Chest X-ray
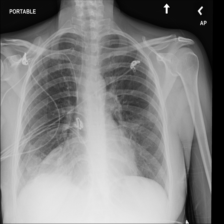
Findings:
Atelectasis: negative
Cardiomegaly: negative
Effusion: negative
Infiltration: negative
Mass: negative
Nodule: negative
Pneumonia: negative
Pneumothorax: negative
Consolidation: negative
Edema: negative
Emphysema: negative
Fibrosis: negative
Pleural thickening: negative
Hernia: negative